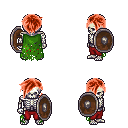
a pixel art fantasy rpg character, male body template, skeleton, green tattered cape, red pants, red pixie cut hairstyle, shield, four views (front, back, left, right), 2x2 character sprite sheet, small pixel art, hard edges, no anti-aliasing